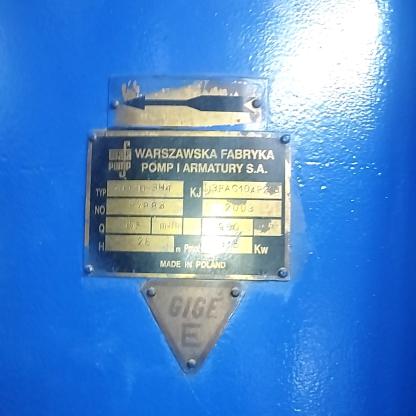
Klasa: tabliczka-znamionowa